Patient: sex M, age 48
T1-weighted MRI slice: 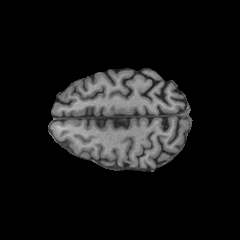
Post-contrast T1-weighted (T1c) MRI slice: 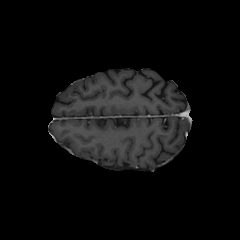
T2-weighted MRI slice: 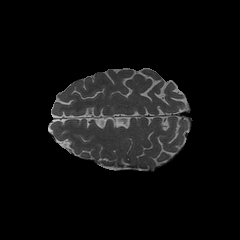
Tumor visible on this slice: no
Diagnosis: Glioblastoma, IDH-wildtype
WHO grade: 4